Aerial crown-view tile of a tropical tree (Barro Colorado Island, Panama), acquired 20250217:
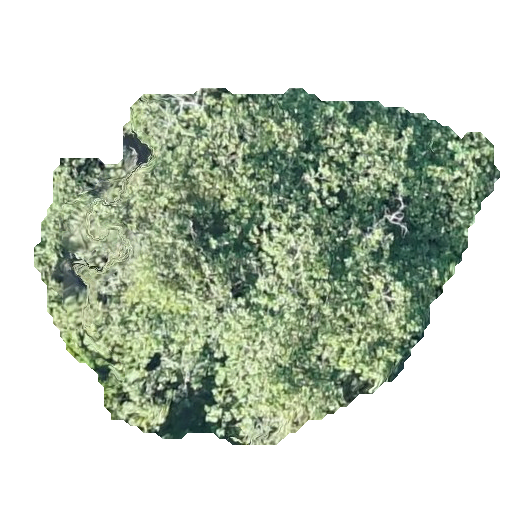
Species: Hieronyma alchorneoides
GBIF accepted scientific name: Hieronyma alchorneoides
Crown area: 176.247 m²